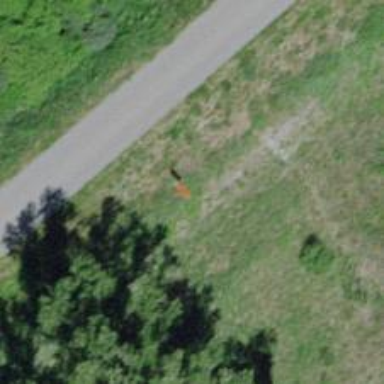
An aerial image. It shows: Pole with roof-covered pipeline marker.